Question: the results look like this but wher the column name says 'Today' I want it to be todays date.

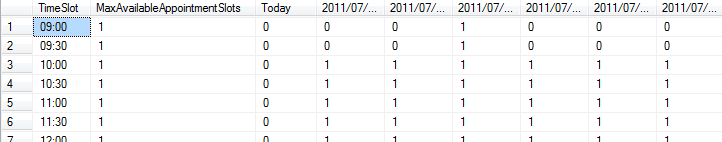
Answer: Try this technique:
'''
declare @dt datetime
declare @sql varchar(100)
set @dt = getdate()
set @sql = 'select 1 as [ ' + convert( varchar(25),@dt,120) + ']'
exec (@sql)
'''
In your Case:
'''
declare @dt datetime
declare @sql varchar(100)
set @dt = getdate()
set @sql = 'select 0 as [ ' + convert( varchar(25),@dt,120) + ']'
exec (@sql)
'''